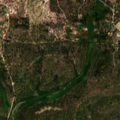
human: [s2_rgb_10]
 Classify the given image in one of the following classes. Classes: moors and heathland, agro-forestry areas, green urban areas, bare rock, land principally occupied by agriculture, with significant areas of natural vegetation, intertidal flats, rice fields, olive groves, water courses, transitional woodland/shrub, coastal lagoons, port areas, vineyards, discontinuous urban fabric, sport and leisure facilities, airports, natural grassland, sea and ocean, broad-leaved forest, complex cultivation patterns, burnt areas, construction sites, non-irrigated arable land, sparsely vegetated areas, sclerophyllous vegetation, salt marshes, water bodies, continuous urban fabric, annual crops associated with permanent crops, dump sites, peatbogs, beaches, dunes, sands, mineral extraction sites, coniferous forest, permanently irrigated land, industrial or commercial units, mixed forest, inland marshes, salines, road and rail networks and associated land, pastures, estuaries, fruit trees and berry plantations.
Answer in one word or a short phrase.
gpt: continuous urban fabric